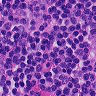
Metastatic tissue present: no